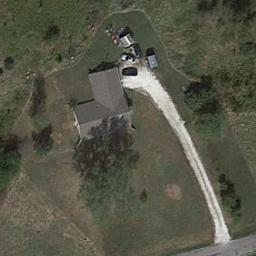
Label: sparse_residential